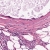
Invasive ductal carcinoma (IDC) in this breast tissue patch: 0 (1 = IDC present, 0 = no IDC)